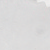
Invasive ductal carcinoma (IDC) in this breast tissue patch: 0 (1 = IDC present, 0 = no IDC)